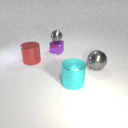
small purple metal cube behind large cyan metal cylinder